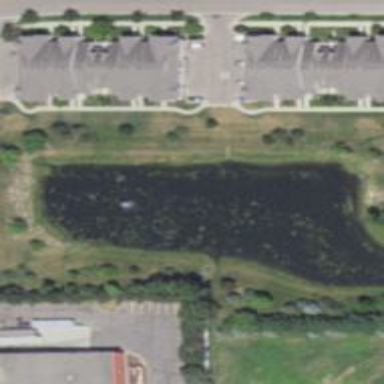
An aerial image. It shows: Pond located in basin area with natural surroundings of water.